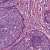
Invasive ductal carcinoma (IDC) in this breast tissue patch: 0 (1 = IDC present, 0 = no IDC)